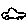
Label: car